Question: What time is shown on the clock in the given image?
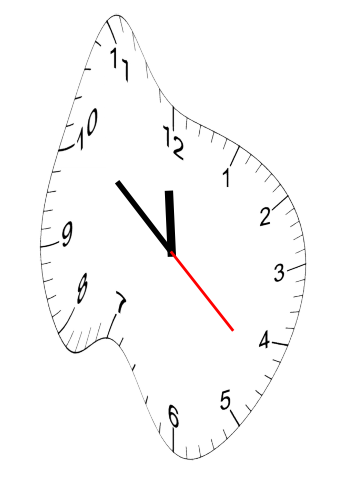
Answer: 11:51:22